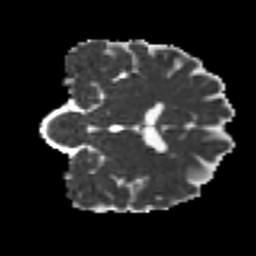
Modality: MD
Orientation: coronal
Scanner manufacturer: siemens
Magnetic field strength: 3 T
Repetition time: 9.6 s
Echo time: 0.077 s